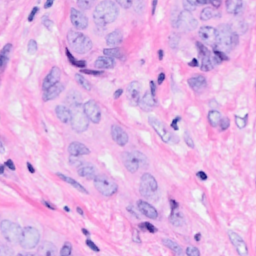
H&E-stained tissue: Breast